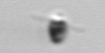
Label: Pyramimonas